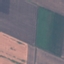
Land use / land cover: AnnualCrop